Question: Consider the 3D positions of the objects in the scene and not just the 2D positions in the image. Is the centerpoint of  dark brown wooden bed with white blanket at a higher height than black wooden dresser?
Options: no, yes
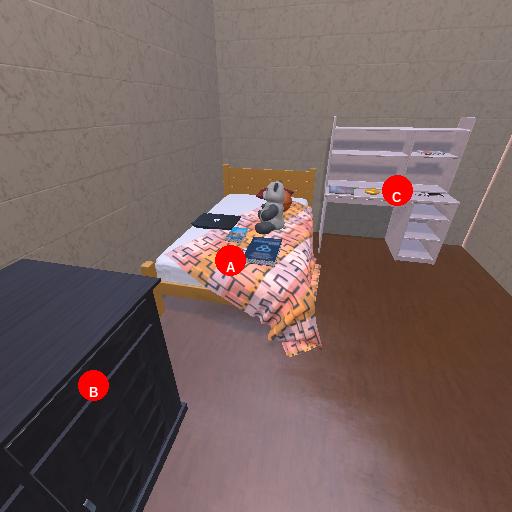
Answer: no